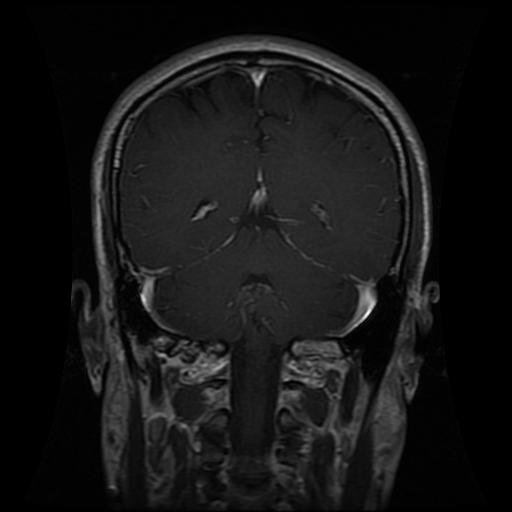
Label: glioma